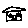
Label: house